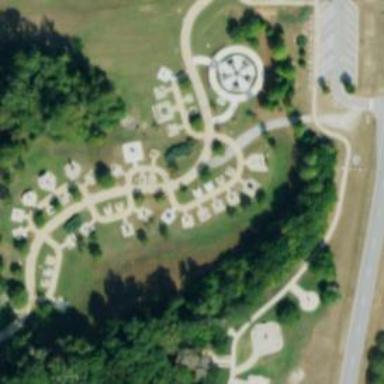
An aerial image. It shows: Memorial site with historic significance.